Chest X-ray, PA view. Patient: 43 years old, sex F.
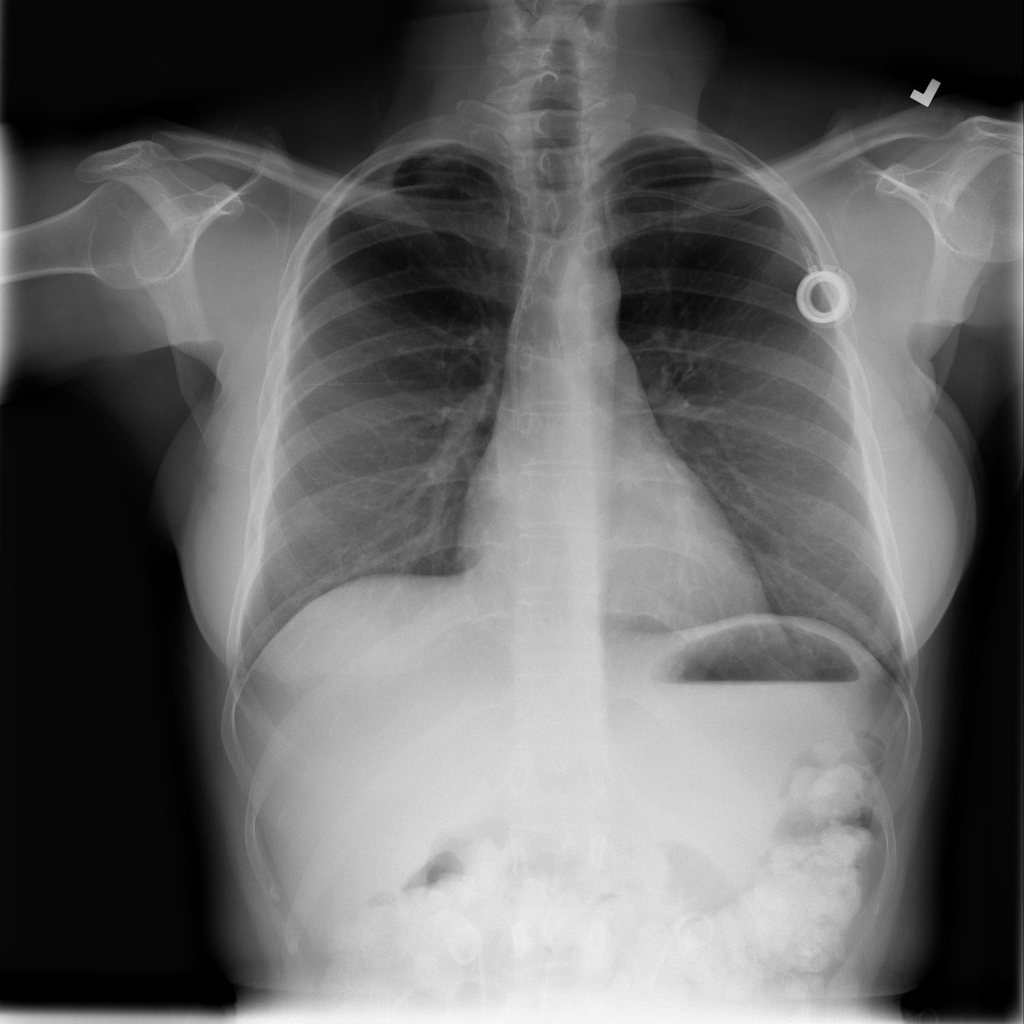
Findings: No Finding